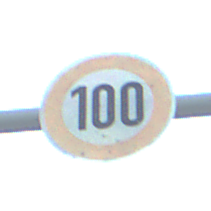
Verkehrszeichen: Geschwindigkeit100
Umgebung: Outdoor, Suburban
Tageszeit: SunriseSunset
Wetter: PartlyCloudy
Licht: Natural
Jahreszeit: NotSpecified
Kontrast: MediumContrast